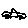
Label: car